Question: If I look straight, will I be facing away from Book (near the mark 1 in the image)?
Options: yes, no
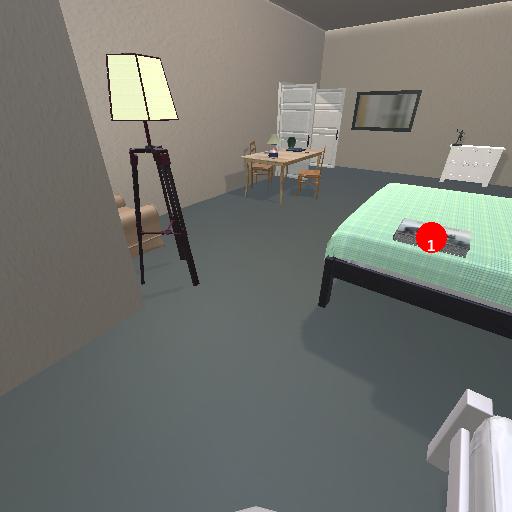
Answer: yes